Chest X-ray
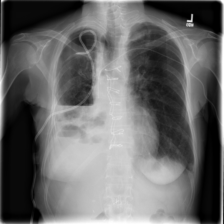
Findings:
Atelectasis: positive
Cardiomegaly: negative
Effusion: positive
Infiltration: negative
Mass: negative
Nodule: negative
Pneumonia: negative
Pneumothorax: negative
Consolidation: negative
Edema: negative
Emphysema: negative
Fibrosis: negative
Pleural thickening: negative
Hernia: negative